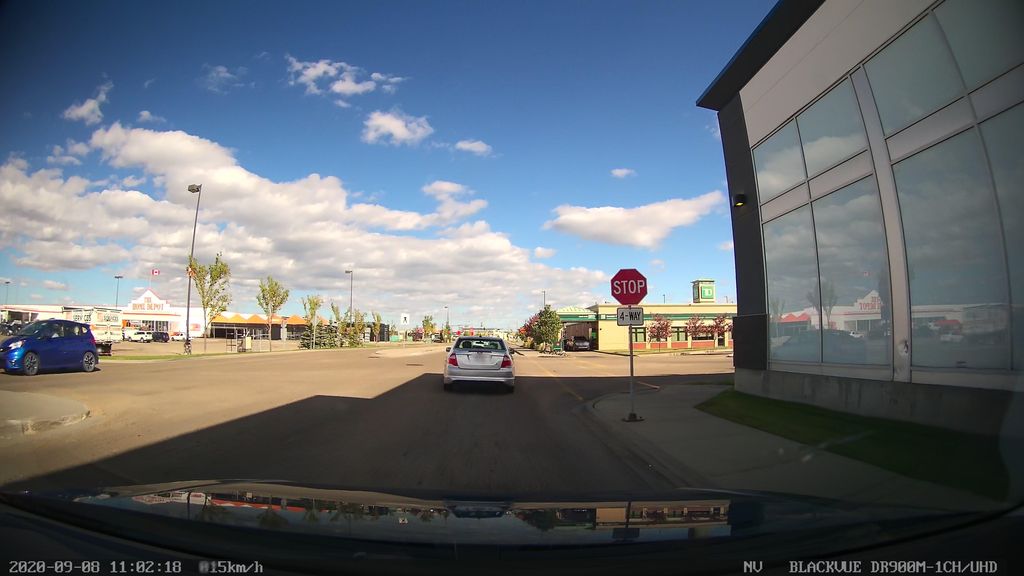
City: edmonton